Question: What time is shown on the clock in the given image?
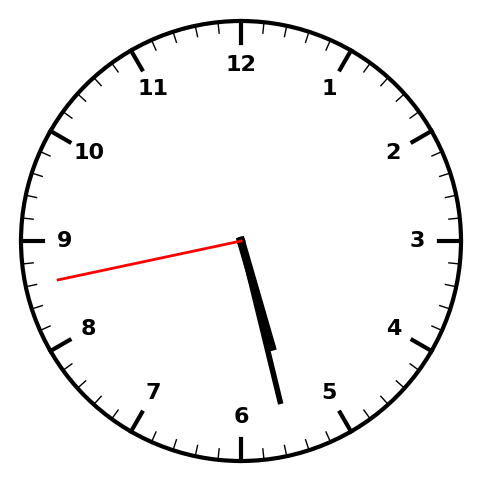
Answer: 05:27:43